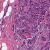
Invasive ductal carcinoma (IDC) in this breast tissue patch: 1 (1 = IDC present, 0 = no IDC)